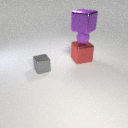
large red metal cube behind small gray metal cube